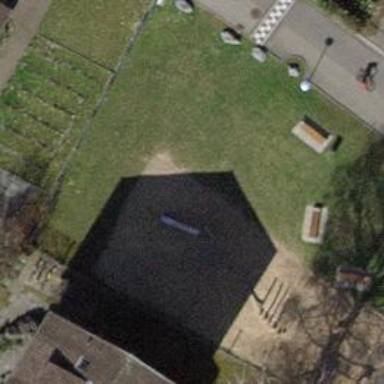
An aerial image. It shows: Playground featuring slide.